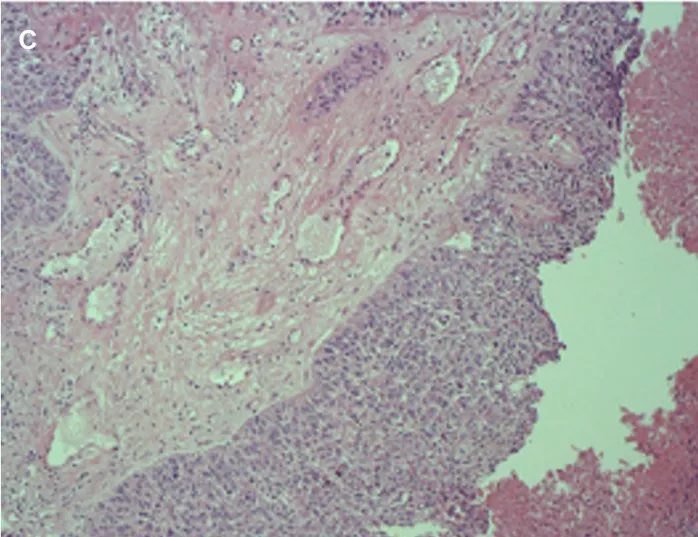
The appearance of fiberoptic bronchoscopy and Pathological examination. (C) Pathological examination of bronchial tissue in the middle lobe of the right lung shows a high-differentiated squamous cell carcinoma.
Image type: pathology (fish)